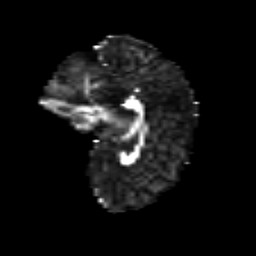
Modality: FA
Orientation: sagittal
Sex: male
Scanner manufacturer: siemens
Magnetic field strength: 3 T
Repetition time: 5 s
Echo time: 0.071 s